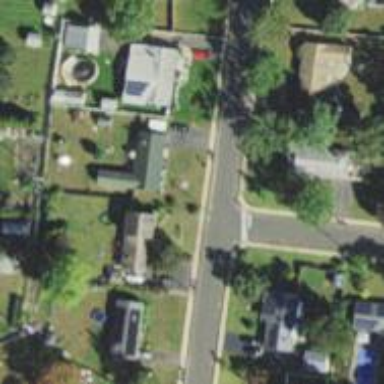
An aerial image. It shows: Road with stop sign.